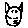
Label: cat